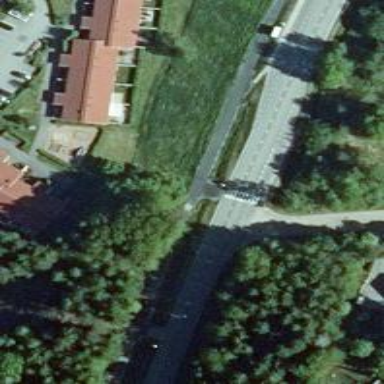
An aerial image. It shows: Marked crossing on the road.